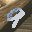
Label: 9